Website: macys
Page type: account-selection
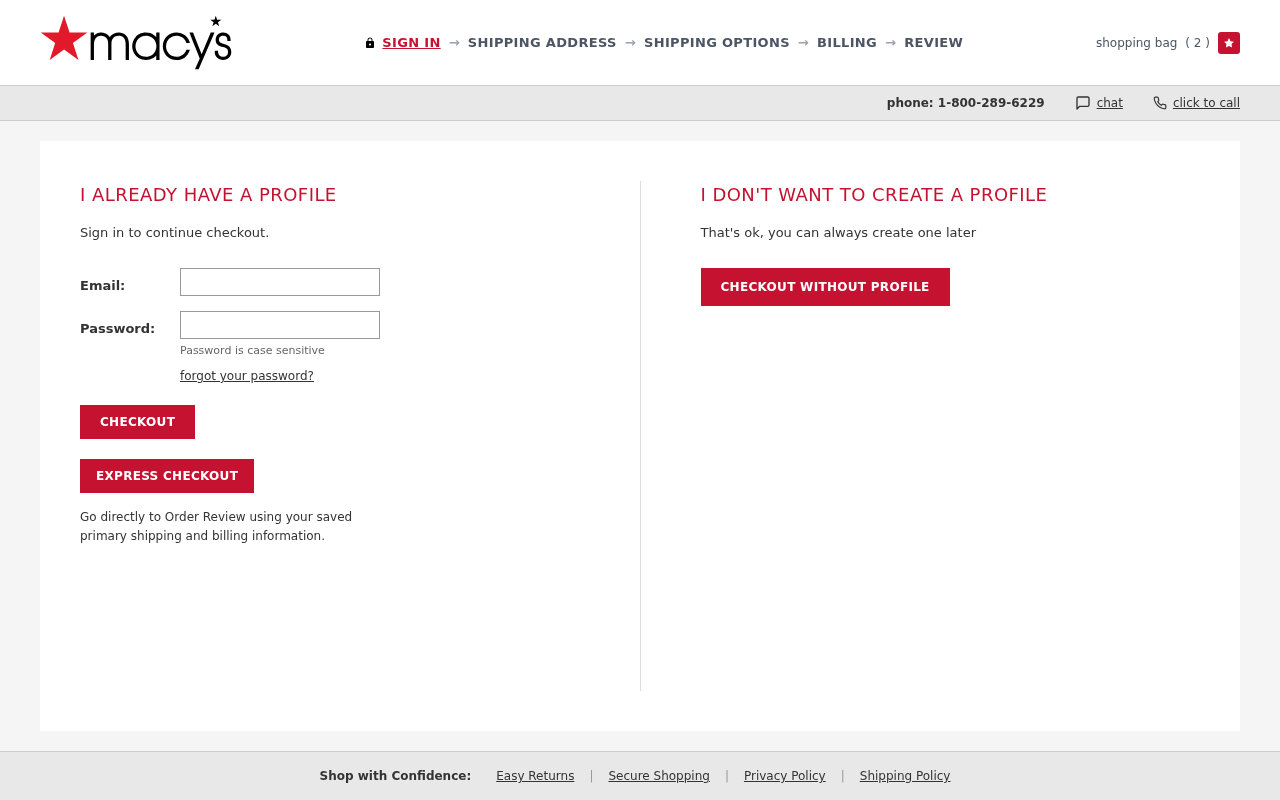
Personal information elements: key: PII_EMAIL
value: aedwards@gmail.com
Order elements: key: ORDER_NUM_ITEMS
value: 2